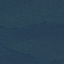
Land use / land cover class: Forest